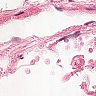
Metastatic tissue present: no